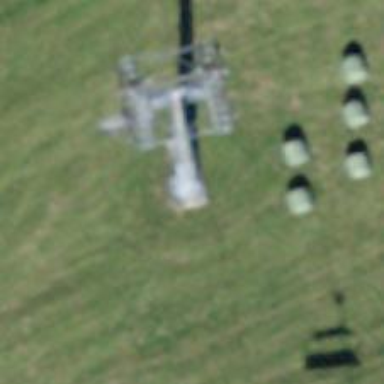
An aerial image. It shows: Pylon used for aerialway.